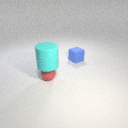
small red rubber sphere below large cyan rubber cylinder